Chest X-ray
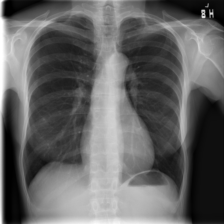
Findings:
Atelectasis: negative
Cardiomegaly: negative
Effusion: negative
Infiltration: negative
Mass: negative
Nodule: negative
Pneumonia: negative
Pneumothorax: negative
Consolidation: negative
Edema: negative
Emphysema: negative
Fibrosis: positive
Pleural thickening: negative
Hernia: negative